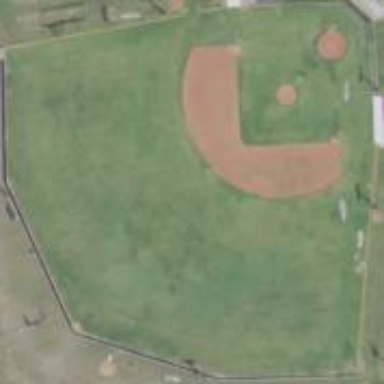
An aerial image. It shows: Baseball pitch for leisure land.